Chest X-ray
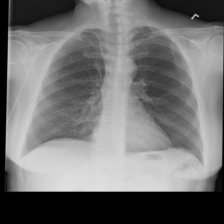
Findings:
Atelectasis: positive
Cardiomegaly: negative
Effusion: negative
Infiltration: negative
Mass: negative
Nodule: negative
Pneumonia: negative
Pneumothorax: negative
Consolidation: negative
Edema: negative
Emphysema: negative
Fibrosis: negative
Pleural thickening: negative
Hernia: negative